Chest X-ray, AP view. Patient: 45 years old, sex F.
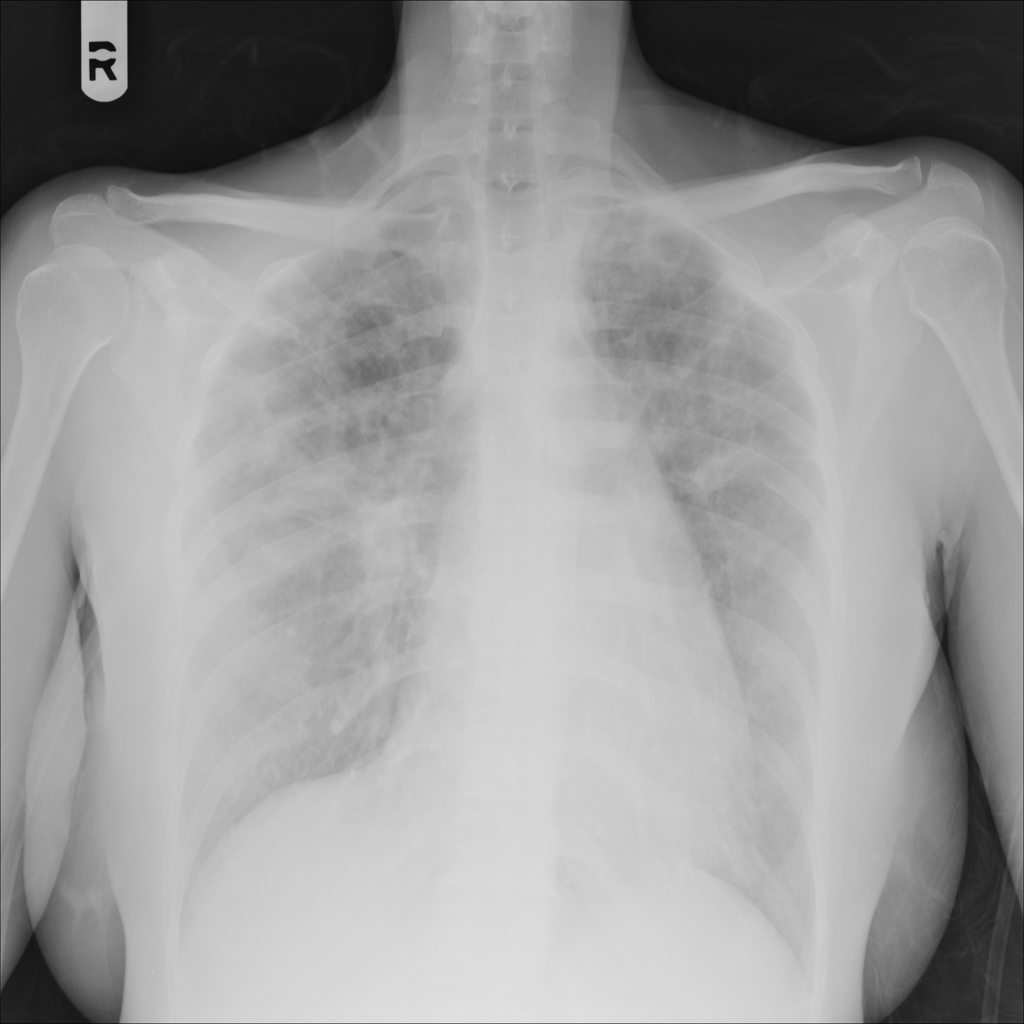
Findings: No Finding